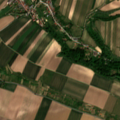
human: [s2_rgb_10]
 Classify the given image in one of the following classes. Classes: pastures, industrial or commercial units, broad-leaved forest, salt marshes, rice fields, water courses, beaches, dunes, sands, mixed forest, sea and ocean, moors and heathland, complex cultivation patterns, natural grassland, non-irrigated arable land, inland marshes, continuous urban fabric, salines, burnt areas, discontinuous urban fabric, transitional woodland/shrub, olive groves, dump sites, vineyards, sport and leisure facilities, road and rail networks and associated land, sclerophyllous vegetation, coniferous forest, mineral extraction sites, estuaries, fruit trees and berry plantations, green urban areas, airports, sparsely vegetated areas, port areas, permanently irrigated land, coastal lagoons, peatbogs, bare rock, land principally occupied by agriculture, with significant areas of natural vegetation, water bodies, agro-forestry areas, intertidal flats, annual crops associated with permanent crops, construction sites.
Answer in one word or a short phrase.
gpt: discontinuous urban fabric, non-irrigated arable land, vineyards, land principally occupied by agriculture, with significant areas of natural vegetation